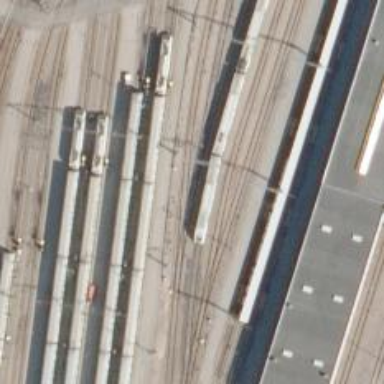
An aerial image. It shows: Railway yard with electrified contact lines.